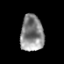
Tissue: prostate
Cell type: Epithelial cells
Senescence score: 0.239
Nuclear area (px): 820
Mean DAPI intensity: 137.872